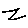
Label: zigzag